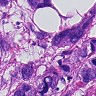
Metastatic tissue present: yes